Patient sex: M
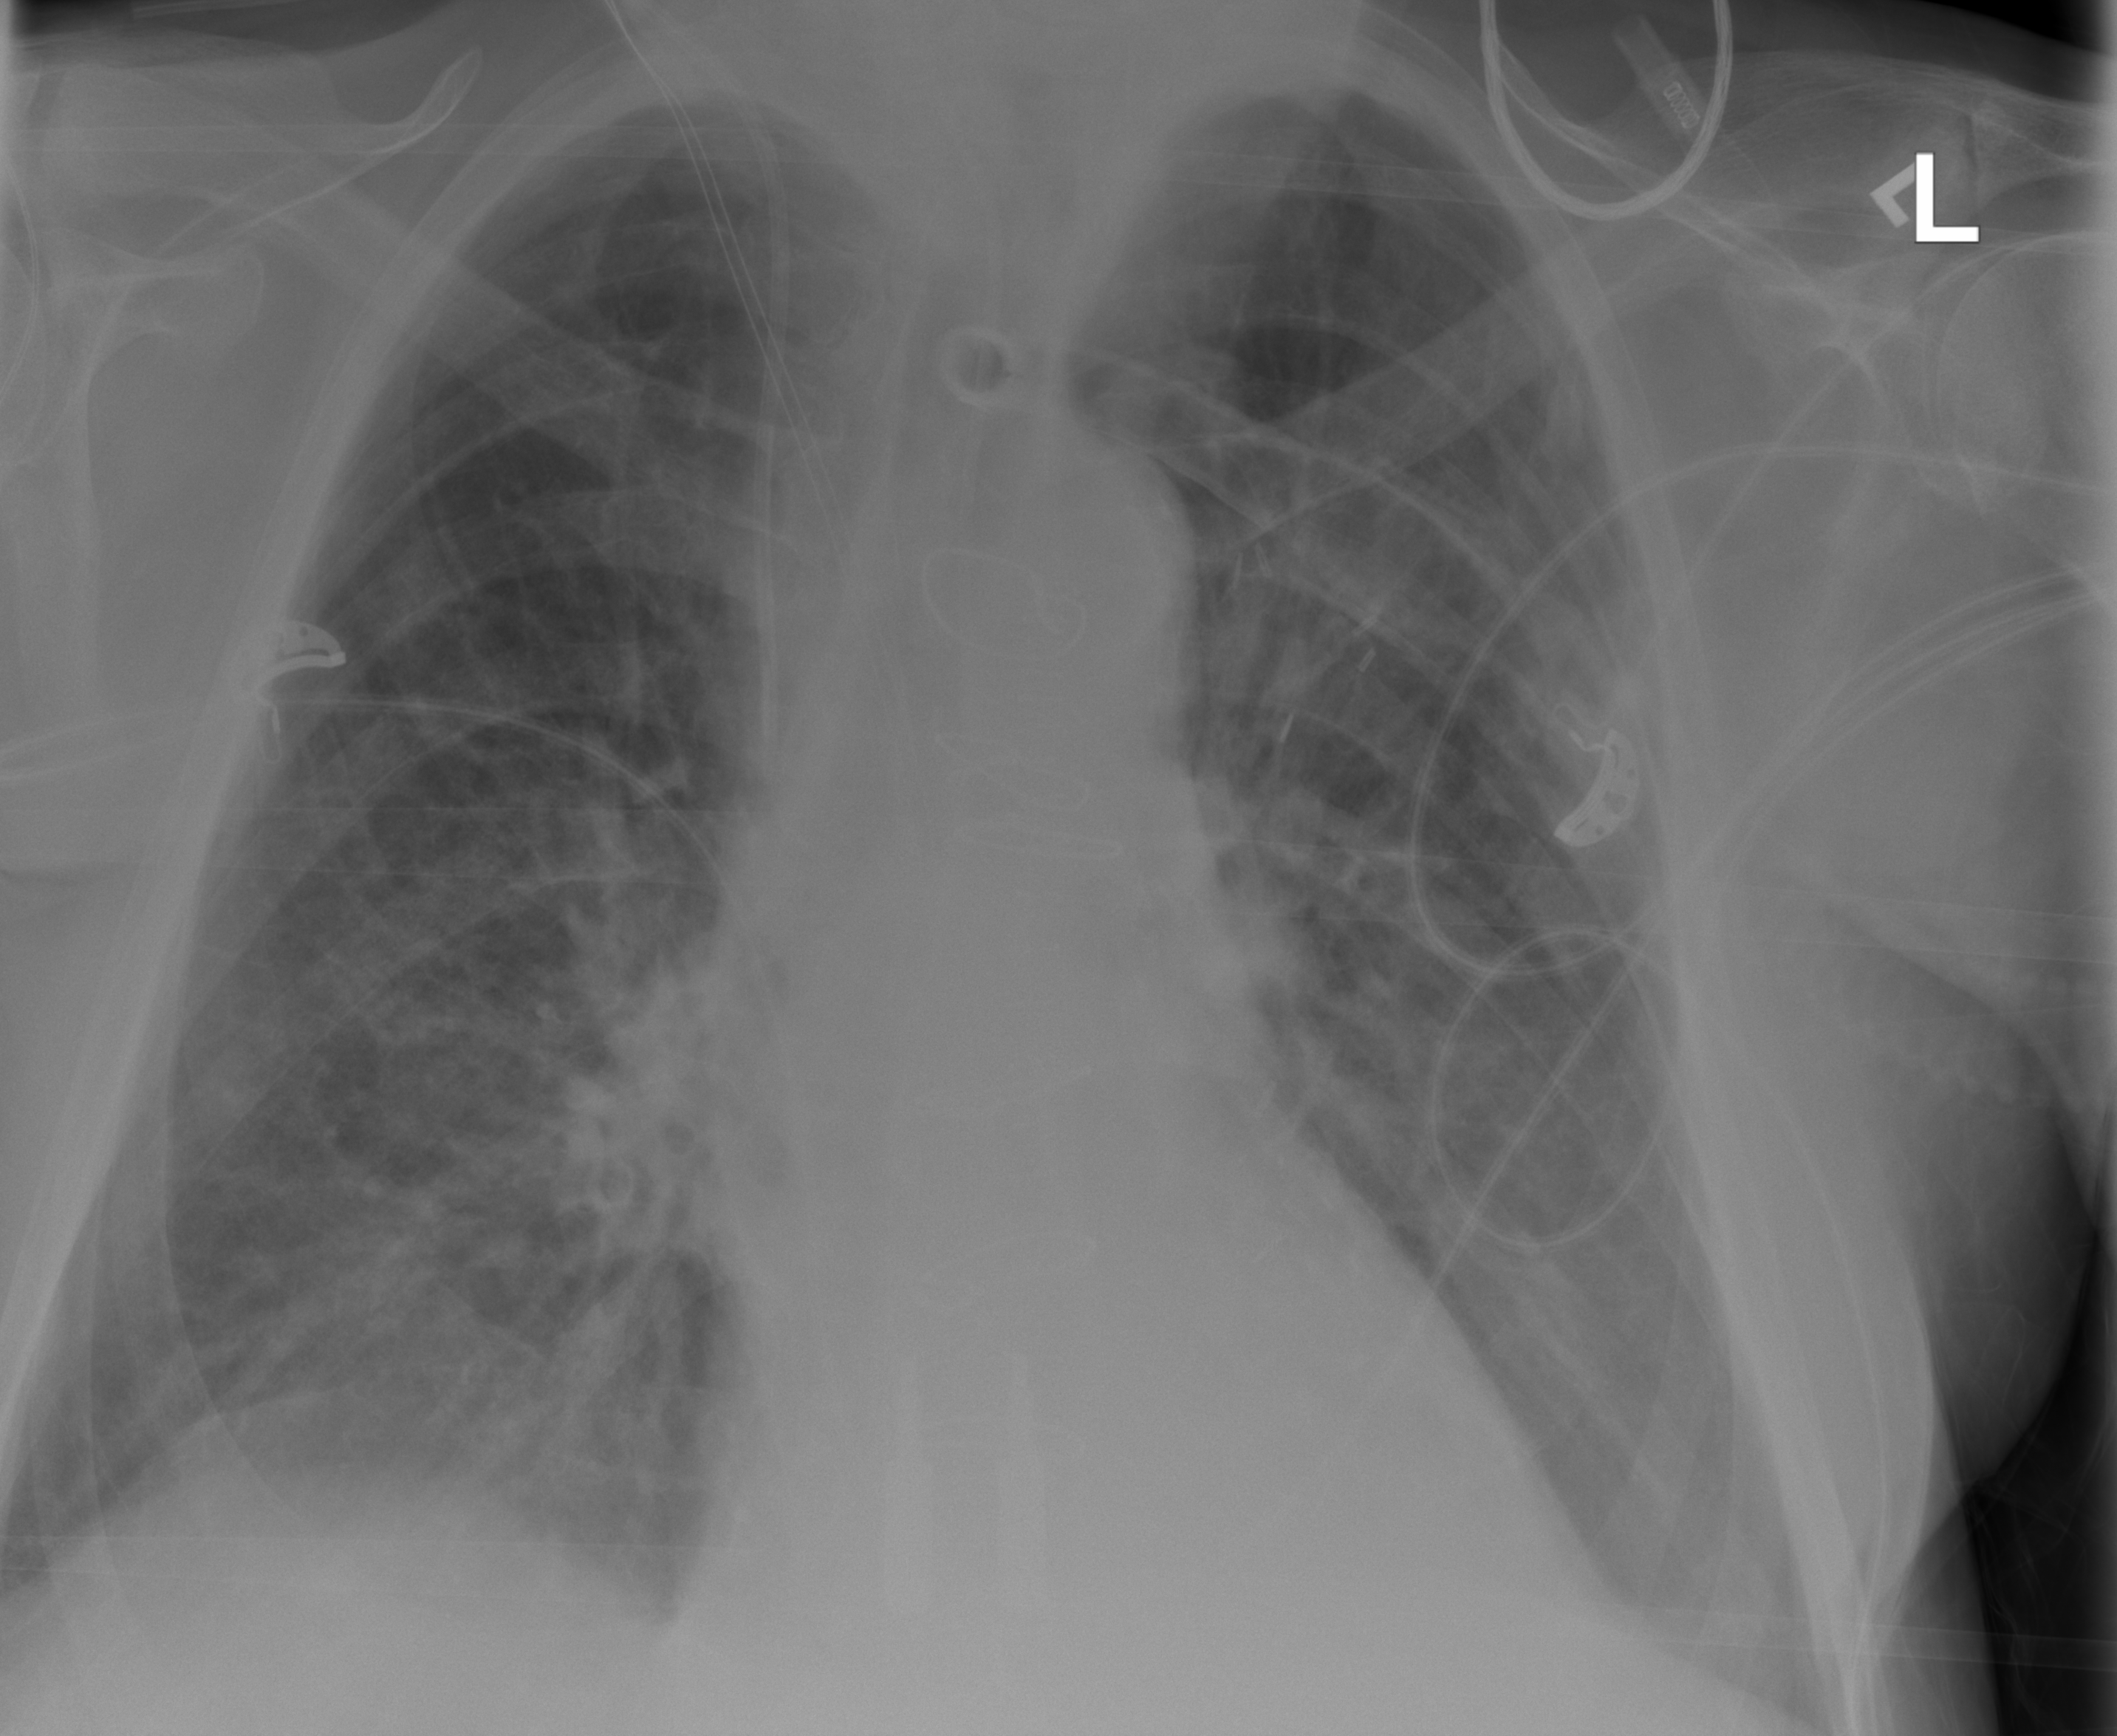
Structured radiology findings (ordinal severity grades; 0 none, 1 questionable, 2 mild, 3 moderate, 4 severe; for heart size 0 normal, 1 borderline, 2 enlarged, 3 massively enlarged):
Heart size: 1
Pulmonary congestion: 2
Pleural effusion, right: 0
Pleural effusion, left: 2
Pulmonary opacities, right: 2
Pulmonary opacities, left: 0
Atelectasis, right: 2
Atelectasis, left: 2